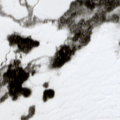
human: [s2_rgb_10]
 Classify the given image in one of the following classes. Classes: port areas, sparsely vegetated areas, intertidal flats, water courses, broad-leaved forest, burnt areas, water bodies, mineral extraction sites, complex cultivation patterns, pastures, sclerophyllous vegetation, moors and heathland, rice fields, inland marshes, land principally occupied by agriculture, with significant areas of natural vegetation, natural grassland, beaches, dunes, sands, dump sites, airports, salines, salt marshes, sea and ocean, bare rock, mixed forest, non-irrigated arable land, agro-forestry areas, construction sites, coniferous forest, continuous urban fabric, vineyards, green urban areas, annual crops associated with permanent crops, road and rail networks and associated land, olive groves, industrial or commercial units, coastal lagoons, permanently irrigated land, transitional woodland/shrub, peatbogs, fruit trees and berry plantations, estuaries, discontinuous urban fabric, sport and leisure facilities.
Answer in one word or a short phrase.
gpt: mixed forest, peatbogs